Question: I am running a application with and nginx on Ubuntu 14.04.
Sometimes it got uploaded successfully without any error, also sometimes out of nowhere it produces this error.

I don't know what the problem is or what is happening. I can't reproduce the error every time. It just happens randomly!
---
Here is what I've tried (already configured):
php.ini:
'''
post_max_size: 20M
upload_max_filesize: 20M
memory_limit: -1
max_execution_time: 60
max_input_time: 60
'''
nginx configuration:
'''
client_max_body_size 100m;
'''
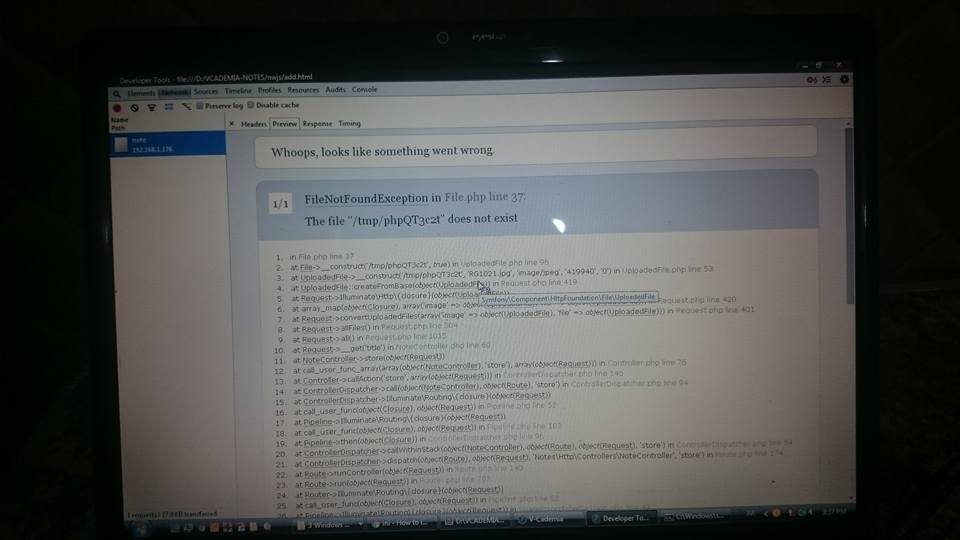
Answer: I posted my question on Laracasts Forums <URL> & that is what i got:
It got removed in the 5.2.14 release, here is the <URL> of 'UploadedFile' Class.